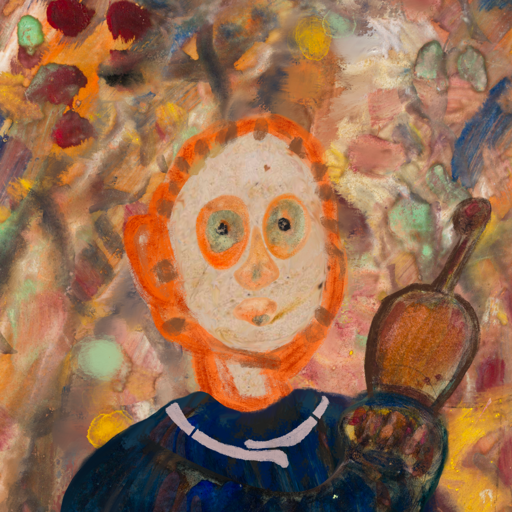
Background: Mother_And_Son_Mother, Head And Neck Front: Rupkatha, Face Front: Childish, Bust: Pipe, Hair Front: Blank, Head Accessory: Blank, Second Necklace: Blank, Necklace: Hypocrite_2, Baby: Blank